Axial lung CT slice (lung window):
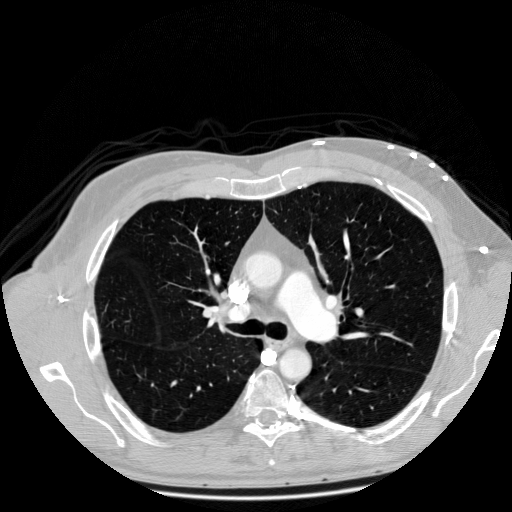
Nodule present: no